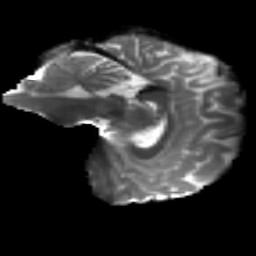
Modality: T2w
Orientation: sagittal
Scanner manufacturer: siemens
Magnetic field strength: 3 T
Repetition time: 4.16 s
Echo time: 0.0806 s